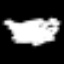
Label: squiggle